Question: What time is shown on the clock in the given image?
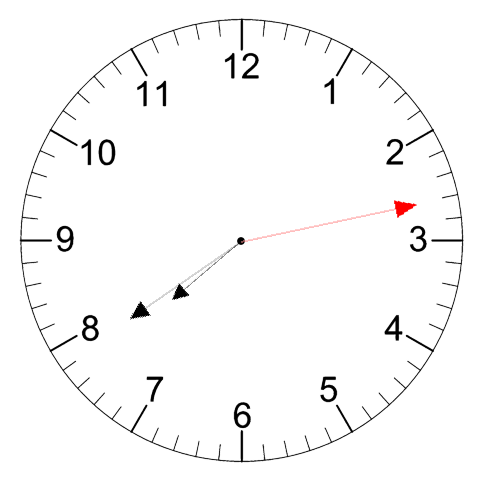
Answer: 07:39:13